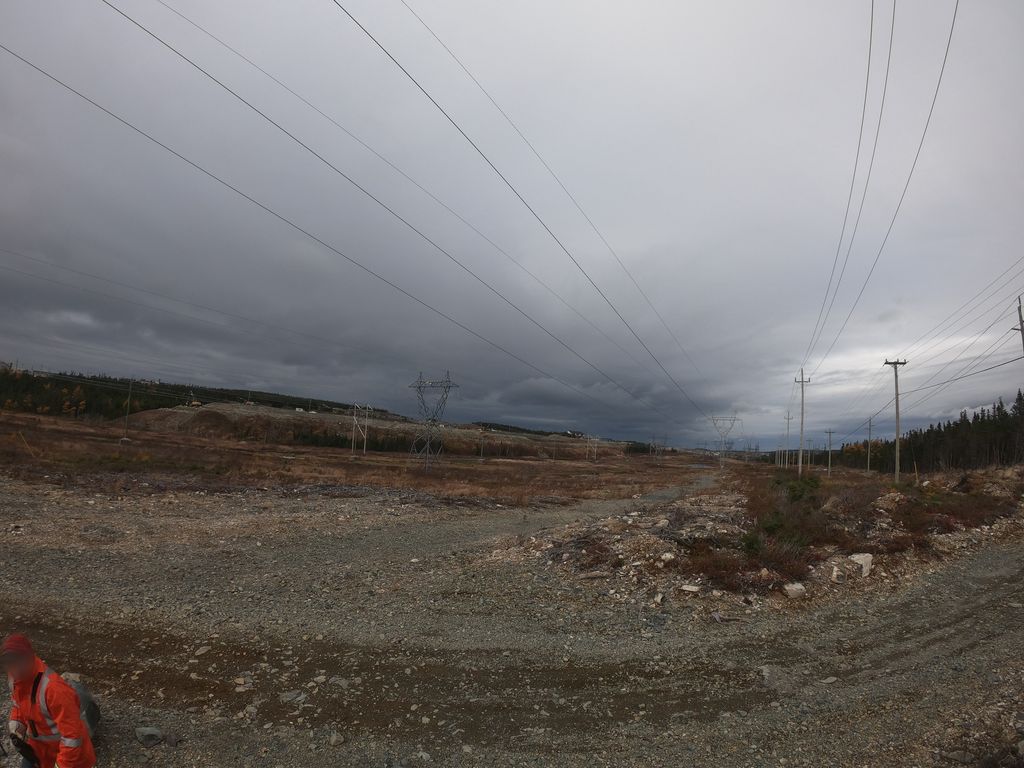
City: st_johns